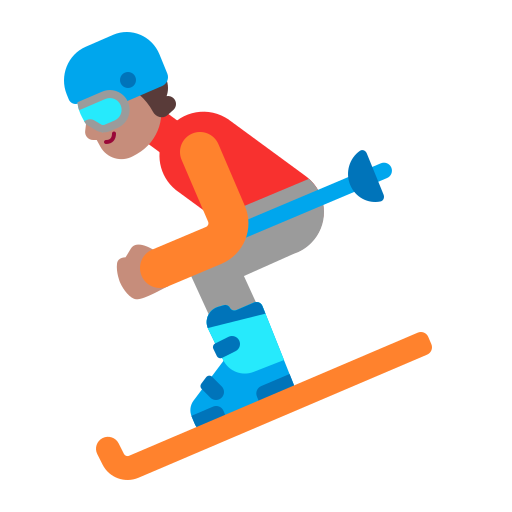
skier flat